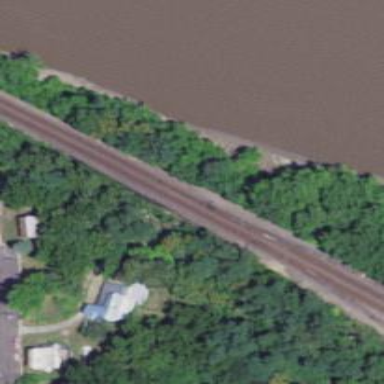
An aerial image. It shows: Railway track.